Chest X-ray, AP view. Patient: 7 years old, sex M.
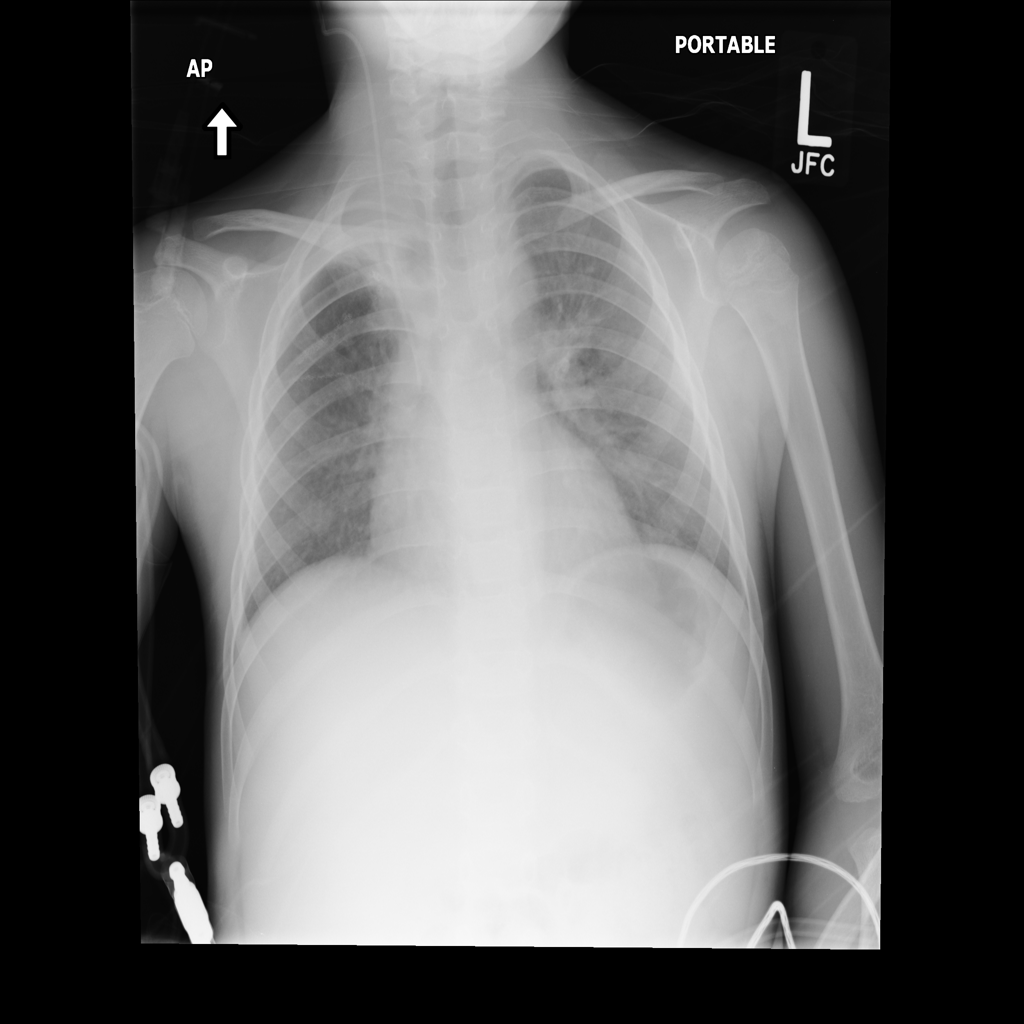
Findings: Atelectasis